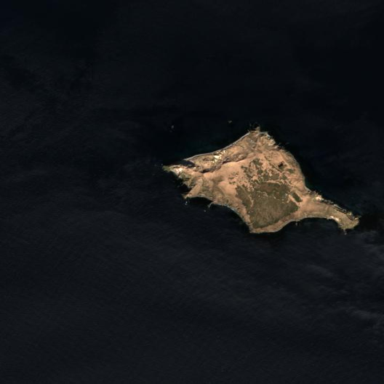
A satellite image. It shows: Island with natural coastline.